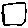
Label: square